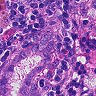
Metastatic tissue present: yes